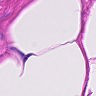
Metastatic tissue present: no